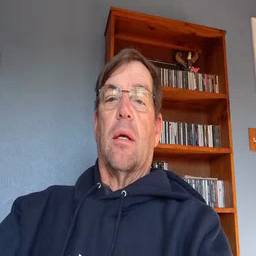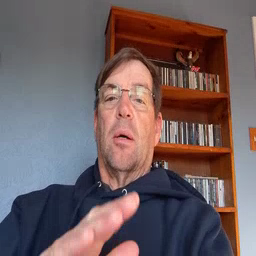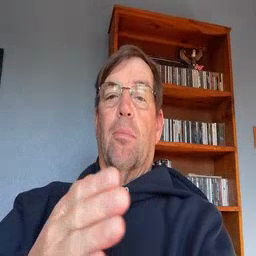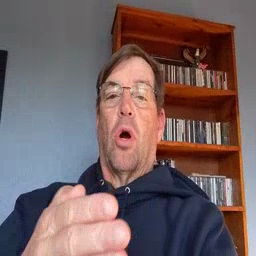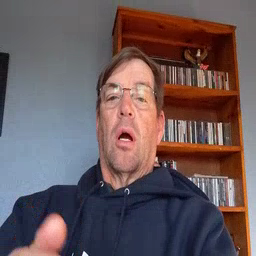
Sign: book